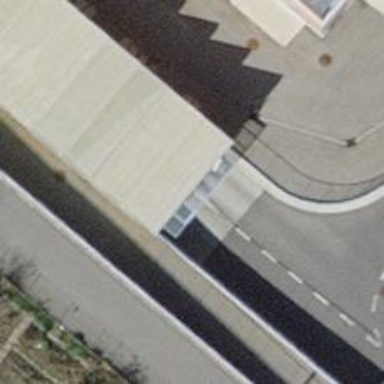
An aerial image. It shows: Parking entrance.